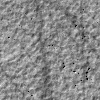
Atmospheric dust classification: not_dusty